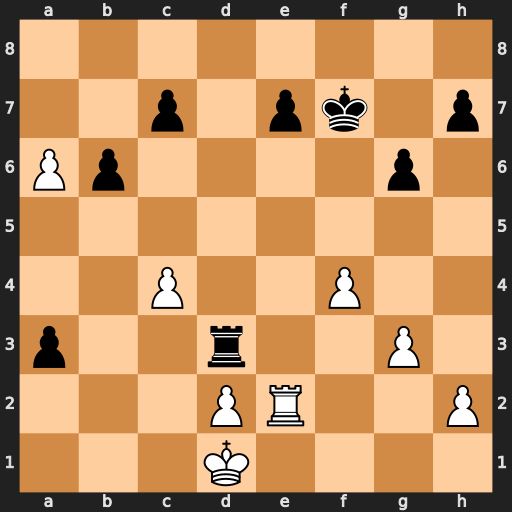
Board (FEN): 8/2p1pk1p/Pp4p1/8/2P2P2/p2r2P1/3PR2P/3K4
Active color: w
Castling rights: -
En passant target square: -
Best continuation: a7 Rd8 Re3 a2 Ra3